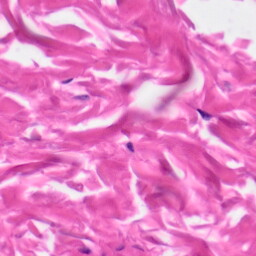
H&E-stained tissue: Skin